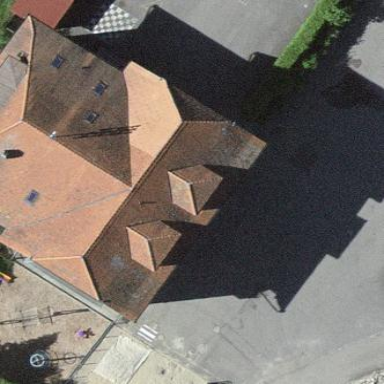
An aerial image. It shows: School building.